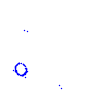
Particle: proton